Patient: sex M, age 29
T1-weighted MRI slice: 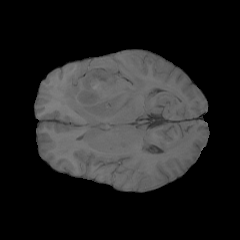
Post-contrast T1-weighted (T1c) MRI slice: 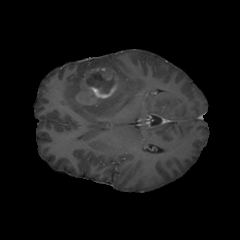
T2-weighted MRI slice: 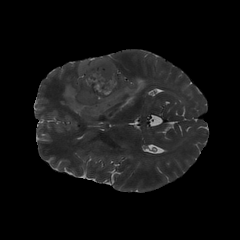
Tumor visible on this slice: yes
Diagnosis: Glioblastoma, IDH-wildtype
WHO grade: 4